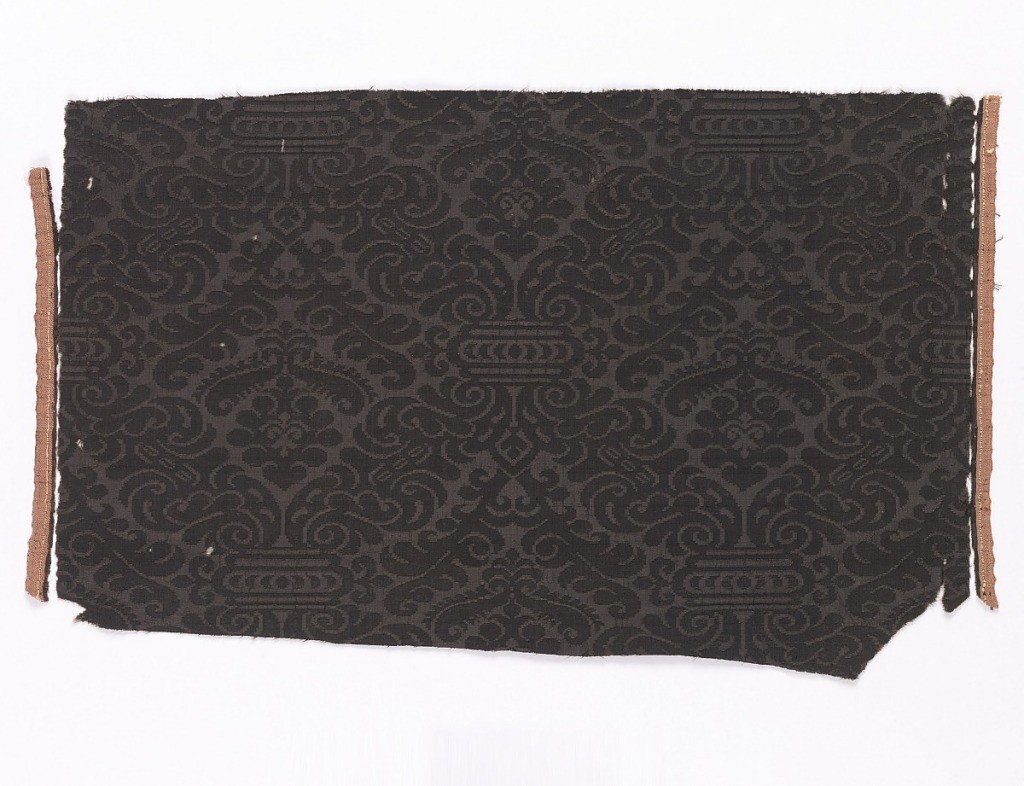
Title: Fragment
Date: late 16th or early 17th century
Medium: silk Technique: 4&1 satin damask
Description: Foliate diamond grid in black.